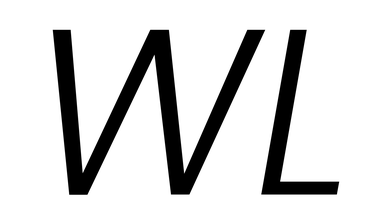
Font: Poppins-LightItalic